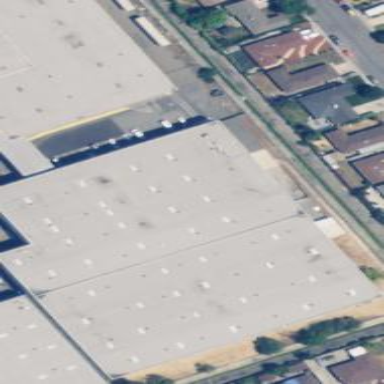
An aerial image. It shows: Warehouse building.